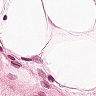
Metastatic tissue present: no